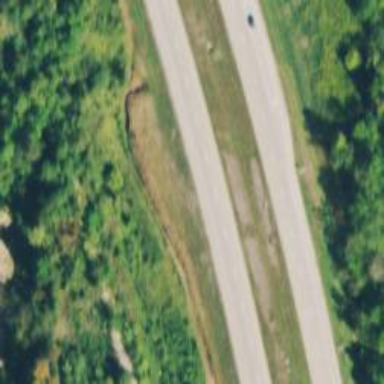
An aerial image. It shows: Trunk highway.